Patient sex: F
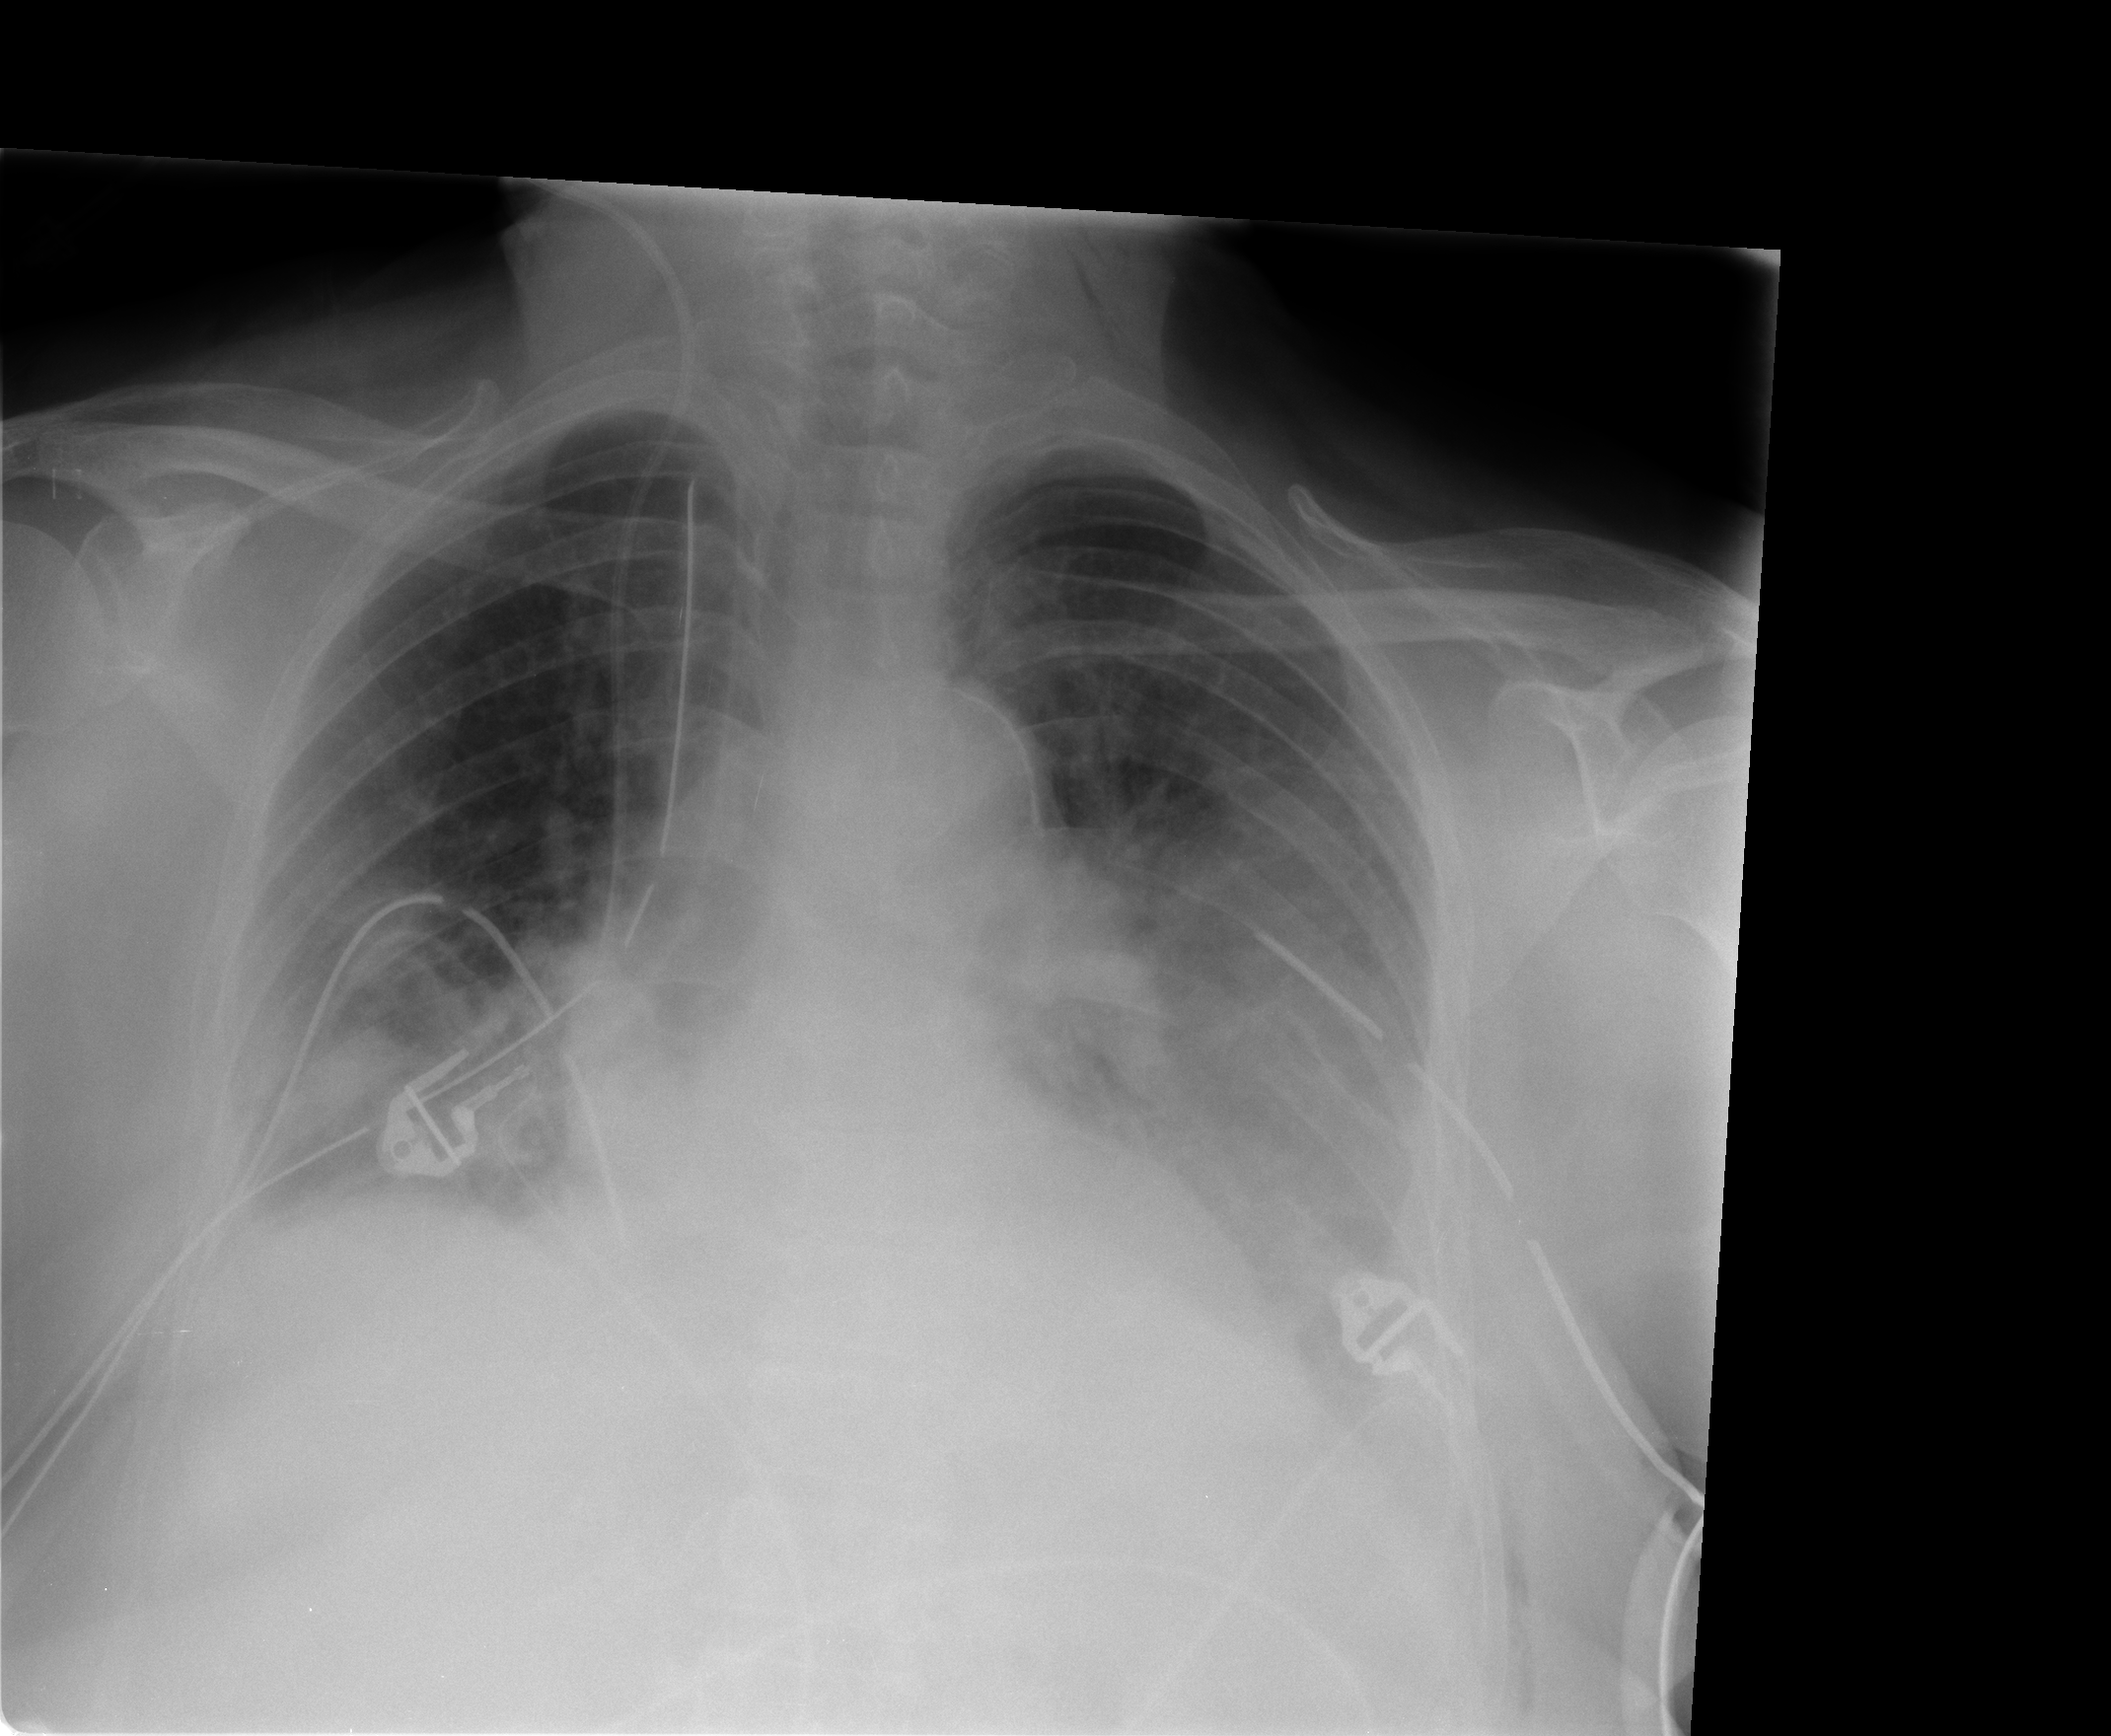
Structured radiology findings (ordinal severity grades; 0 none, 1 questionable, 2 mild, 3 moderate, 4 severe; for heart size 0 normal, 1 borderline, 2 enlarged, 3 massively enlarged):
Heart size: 2
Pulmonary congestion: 2
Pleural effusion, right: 2
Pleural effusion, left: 2
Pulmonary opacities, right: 1
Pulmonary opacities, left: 1
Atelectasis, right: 2
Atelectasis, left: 2